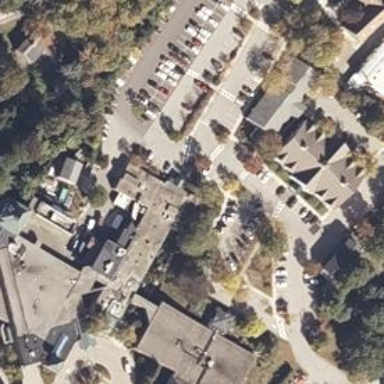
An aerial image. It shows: Hospital building.